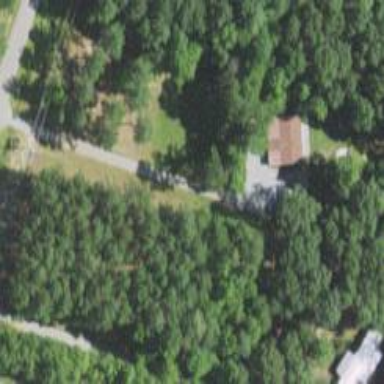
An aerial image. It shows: Driveway leading to service road.